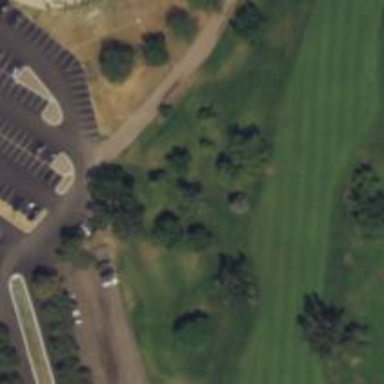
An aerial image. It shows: Grassy area designated as golf fairway.